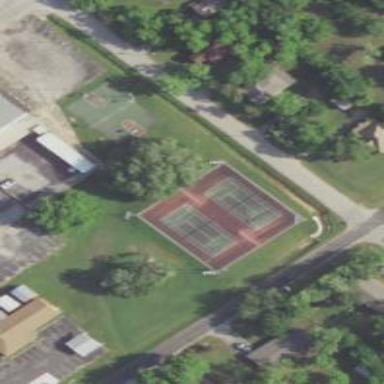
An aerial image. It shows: Paved tennis court on the pitch.